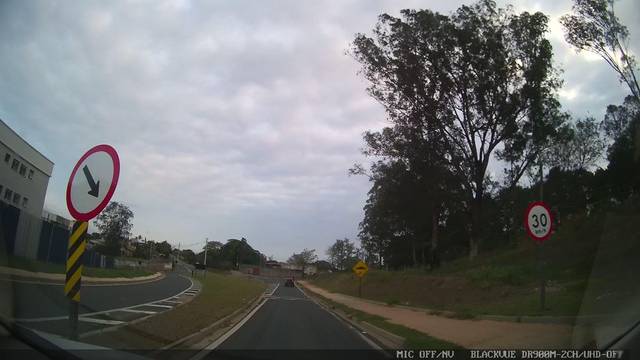
Region: Brazil
Coordinates: -23.01, -47.003